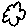
Label: cloud